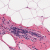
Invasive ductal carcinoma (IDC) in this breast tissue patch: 0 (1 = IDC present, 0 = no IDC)